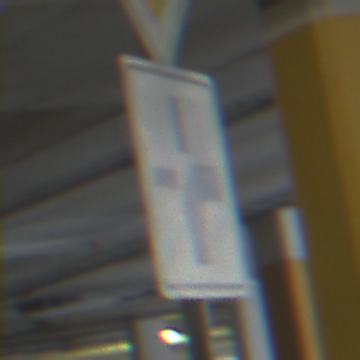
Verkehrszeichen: VerlaufVorfahrtsstrasse3
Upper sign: Vorfahrtsstrasse
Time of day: NotSpecified
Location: Indoor (Special)
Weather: NotSpecified
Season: NotSpecified
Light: Artificial